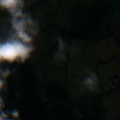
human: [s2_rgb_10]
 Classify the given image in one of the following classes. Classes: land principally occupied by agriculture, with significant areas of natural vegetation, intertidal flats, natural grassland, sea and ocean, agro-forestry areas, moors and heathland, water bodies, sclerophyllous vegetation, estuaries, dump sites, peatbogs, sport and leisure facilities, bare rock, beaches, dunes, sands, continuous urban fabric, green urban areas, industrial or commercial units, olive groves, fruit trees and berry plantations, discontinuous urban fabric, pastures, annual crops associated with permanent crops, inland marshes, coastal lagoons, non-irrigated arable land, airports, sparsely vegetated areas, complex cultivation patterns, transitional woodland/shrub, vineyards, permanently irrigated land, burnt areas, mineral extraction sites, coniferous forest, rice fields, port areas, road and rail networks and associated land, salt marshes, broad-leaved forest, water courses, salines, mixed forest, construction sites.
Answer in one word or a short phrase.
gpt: pastures